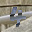
Label: 4